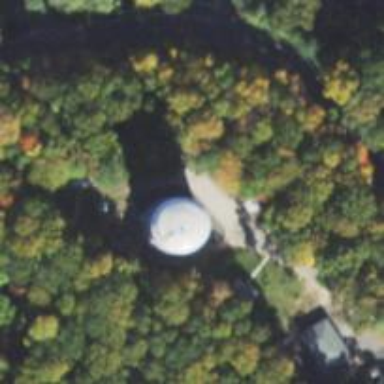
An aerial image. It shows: Water tower that is man-made.